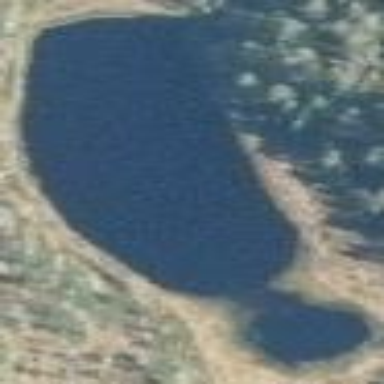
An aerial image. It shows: Beautiful lake surrounded by nature.